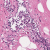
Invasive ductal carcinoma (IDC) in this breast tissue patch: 0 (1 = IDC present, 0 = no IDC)